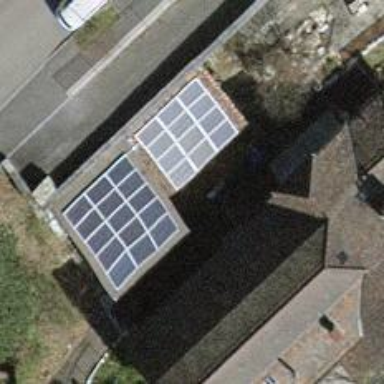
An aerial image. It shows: Solar power generator using photovoltaic panels.